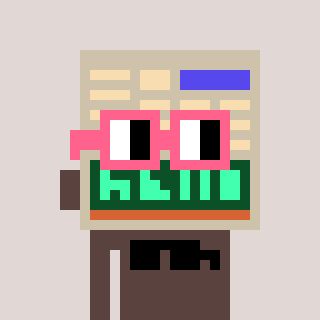
a pixel art character with square pink glasses, a calculator-shaped head and a darkbrown-colored body on a warm background